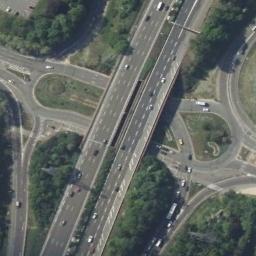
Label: overpass